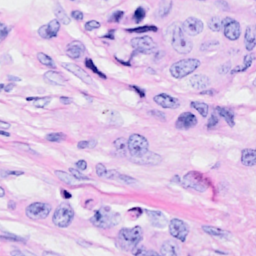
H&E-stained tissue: Breast